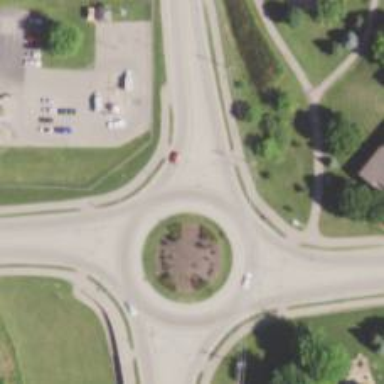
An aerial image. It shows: Secondary road with asphalt surface leading to roundabout.